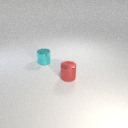
small red metal cylinder in front of small cyan metal cylinder